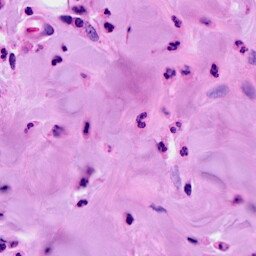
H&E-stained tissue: Breast